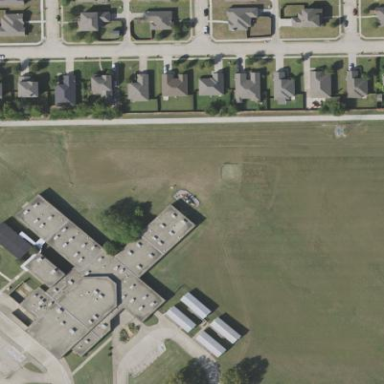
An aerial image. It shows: School building located on plot of land.